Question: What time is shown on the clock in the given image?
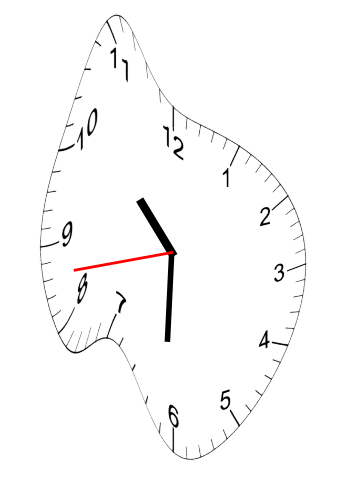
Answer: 10:30:43